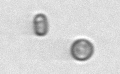
Label: Thalassiosira_sp_aff_mala